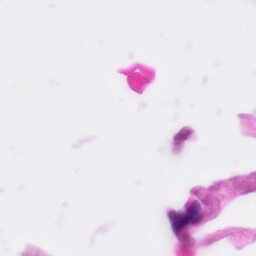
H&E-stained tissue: Pancreatic